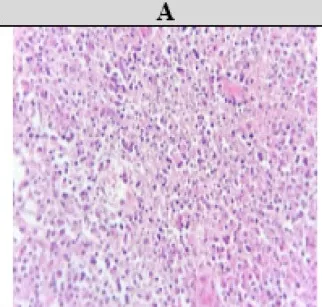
Histopathological findings of the lymph node. A) View of necrotic area and karyorrhectic debris (hematoxylin and eosin strain x 40).
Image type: pathology (h&e)